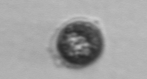
Label: Dinophyceae